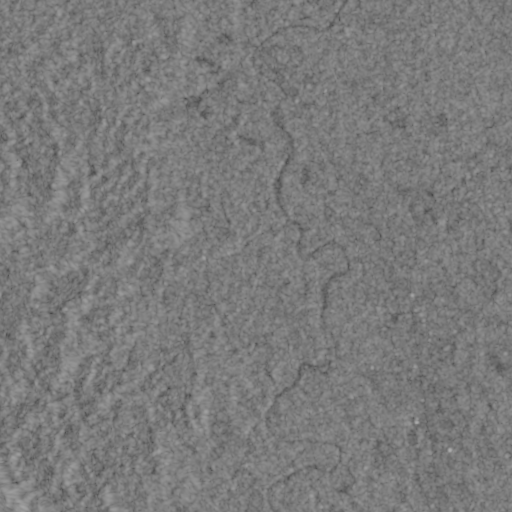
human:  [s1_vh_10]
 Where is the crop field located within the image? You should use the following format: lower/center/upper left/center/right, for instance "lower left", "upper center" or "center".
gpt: The crop field is located in the center right of the image.
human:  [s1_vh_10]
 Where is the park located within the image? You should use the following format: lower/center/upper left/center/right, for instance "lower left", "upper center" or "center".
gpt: The park is located in the center right of the image.
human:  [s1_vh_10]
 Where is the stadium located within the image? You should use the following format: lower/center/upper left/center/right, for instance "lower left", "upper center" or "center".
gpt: The stadium is located in the lower right of the image.
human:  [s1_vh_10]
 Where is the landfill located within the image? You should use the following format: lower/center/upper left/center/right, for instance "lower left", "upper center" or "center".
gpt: There is no landfill in the image.

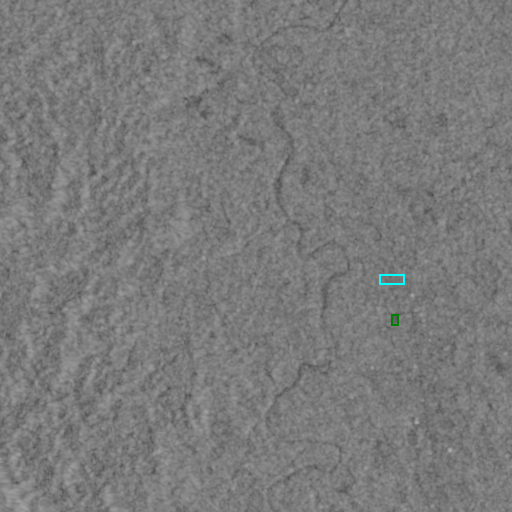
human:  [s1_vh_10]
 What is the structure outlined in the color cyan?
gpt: The structure outlined in cyan is a crop field.
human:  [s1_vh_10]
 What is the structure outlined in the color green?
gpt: The structure outlined in green is a park.
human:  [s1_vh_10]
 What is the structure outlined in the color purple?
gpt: There is no purple outline.